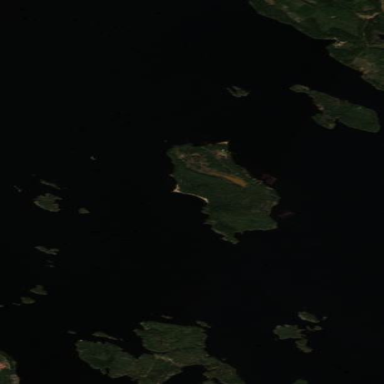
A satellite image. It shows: Image showing island.